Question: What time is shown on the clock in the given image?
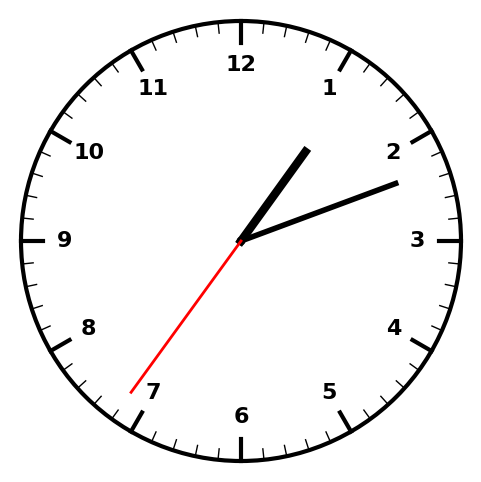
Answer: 01:11:36